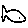
Label: fish